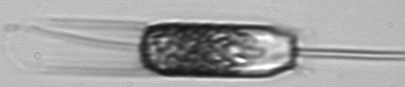
Label: Ditylum_brightwellii